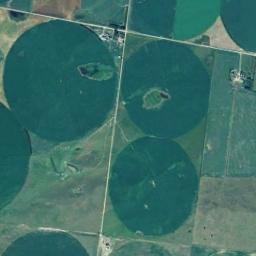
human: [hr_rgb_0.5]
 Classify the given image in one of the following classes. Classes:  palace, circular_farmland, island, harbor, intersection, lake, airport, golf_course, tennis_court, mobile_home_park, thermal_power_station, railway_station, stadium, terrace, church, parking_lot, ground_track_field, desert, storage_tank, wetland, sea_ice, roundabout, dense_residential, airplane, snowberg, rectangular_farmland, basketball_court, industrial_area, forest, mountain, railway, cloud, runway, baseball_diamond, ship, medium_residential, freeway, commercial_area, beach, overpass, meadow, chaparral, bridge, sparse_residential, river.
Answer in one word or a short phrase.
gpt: circular_farmland